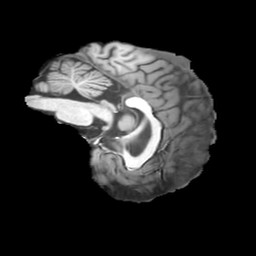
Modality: T1w
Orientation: sagittal